Field crop: tomato
Growth stage: 2
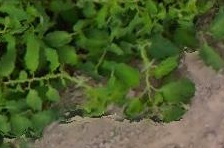
Species: tomato